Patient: sex M, age 46
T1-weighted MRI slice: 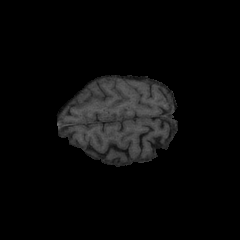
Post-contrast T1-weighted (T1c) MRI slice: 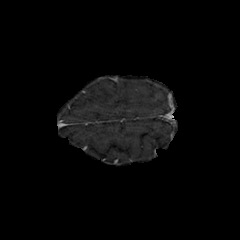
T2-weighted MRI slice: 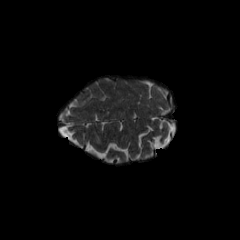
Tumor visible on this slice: no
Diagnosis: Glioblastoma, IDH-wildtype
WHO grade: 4